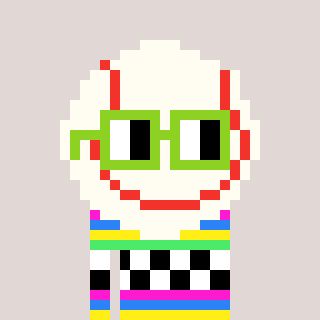
a pixel art character with square light green glasses, a baseball ball-shaped head and a grayscale-colored body on a warm background